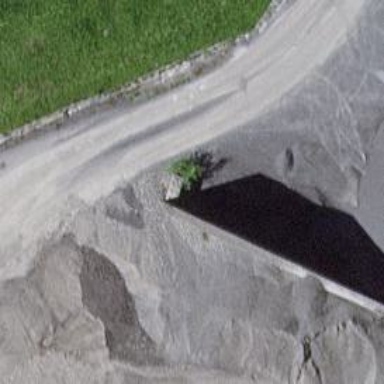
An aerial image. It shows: Wall barrier.